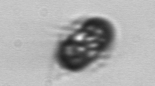
Label: Mesodinium